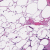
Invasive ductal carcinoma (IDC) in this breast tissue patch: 0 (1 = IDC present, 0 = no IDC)